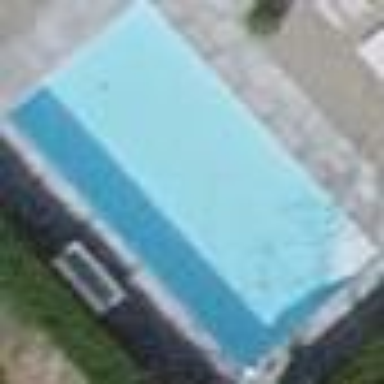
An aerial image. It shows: Swimming pool located in leisure land.